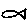
Label: fish